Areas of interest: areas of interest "Inspection Bureau Cultural and Sports Center"
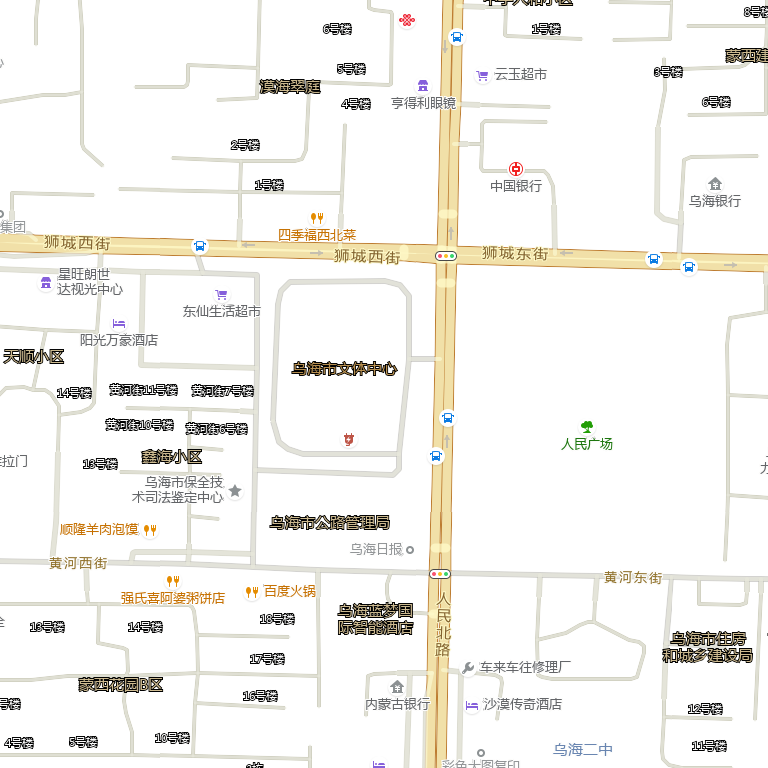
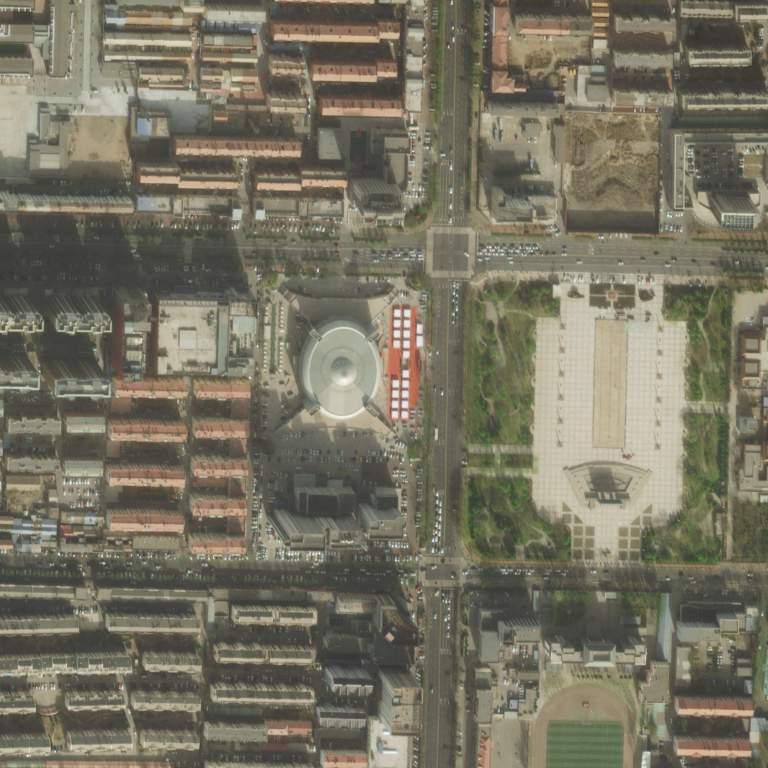